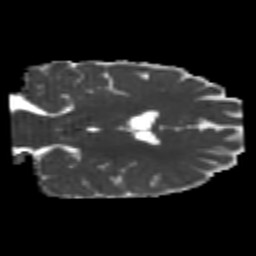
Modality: MD
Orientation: coronal
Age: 23
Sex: female
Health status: healthy
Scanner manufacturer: philips
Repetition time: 7.477 s
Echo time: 0.08753 s